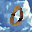
Label: 0